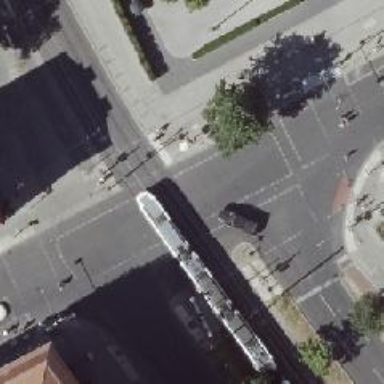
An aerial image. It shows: Tertiary road with asphalt surface. There is separate sidewalk and cycle lane on both sides.